Question: I am using jQuery <URL>. It's a great plugin but I'm having a little issue with aligning the items in masonry mode. My container is 960px wide and my goal is to get 4 items to line up perfectly as if it were using the 960px grid system. So, both the left and right edges would be touching the the edge of the container. Here is a screen shot of how it looks at the moment:

My code is currently like so:
'''
$('#container').isotope({
itemSelector : '.item',
masonry : {
columnWidth : 240,
gutterWidth: 10
}
});
'''
'''
.item{
width:230px;
background:red;
overflow: hidden;
}
'''
'''
<div class="item">a</div>
'''
So far the only way I have managed to get it to work is to set the width to '240px' but then there is no gap between the items.
Here is a fiddle showing what I have <URL>
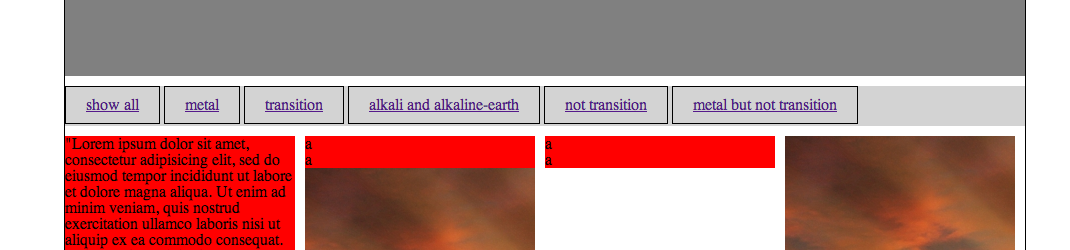
Answer: Based on your jsFiddle (<URL>, I added background color for the container to check the extra gap that you're having issue with but it shows no extra gap.
Also, it doesn't honor your 960px width as the layout is responsive. So it seems to me that you didn't copy exactly the same codes (html, css, jQuery) that you have on your actual page.
Anyway, I disabled the responsive code bit to make it honor the fixed 960px width and saw that extra gap of 10px. <URL>
That made me realised that your calculation for the gutter size as well as the width of the element are rather inaccurate.
<URL>
> 'gutterSize = (containerWidth - (elementWidth * numberOfElement) / numberOfGutters)''gutterSize = (960 - (240 * 4) ) / 3) = 0''totalWidth = (elementWidth * numberOfElement) + (gutterSize * numberOfGutters)''totalWidth = (240 * 4) + (3 * 0) = 960''extraGap = containerWidth - totalWidth''extraGap = 960 - 960 = 0'
<URL>
> 'gutterSize = (containerWidth - (elementWidth * numberOfElement) / numberOfGutters)''gutterSize = (960 - (230 * 4) ) / 3) = 13.33 = 13 (rounded)''totalWidth = (elementWidth * numberOfElement) + (gutterSize * numberOfGutters)''totalWidth = (230 * 4) + (3 * 13) = 959''extraGap = containerWidth - totalWidth''extraGap = 960 - 959 = 1'
If you want to have 4 elements in a row to fit in nicely within 960px, then you'd need to reduce the width of the element to 225px and have gutter size of 20px.
<URL>
> 'gutterSize = (containerWidth - (elementWidth * numberOfElement) / numberOfGutters)''gutterSize = (960 - (225 * 4) ) / 3) = 20''totalWidth = (elementWidth * numberOfElement) + (gutterSize * numberOfGutters)''totalWidth = (225 * 4) + (3 * 20) = 960''extraGap = containerWidth - totalWidth''extraGap = 960 - 960 = 0'